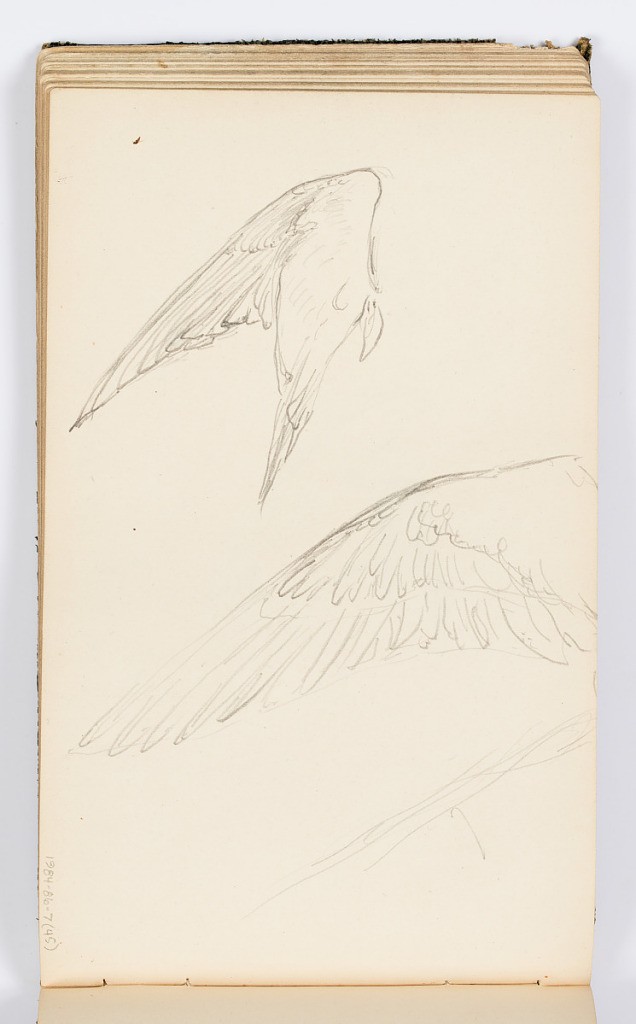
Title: Sketchbook Page: Wings
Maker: Kenyon Cox, American, 1856–1919
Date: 1883
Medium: Graphite on paper
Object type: Sketchbook folio
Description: Two sketches of wings, one above the other.